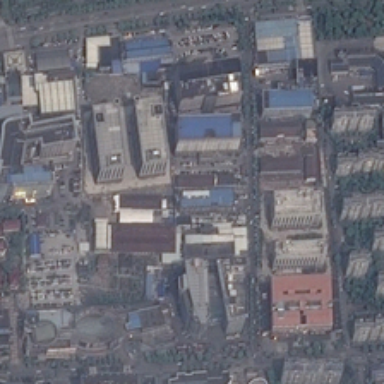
Many buildings with some green trees and a parking lot are in a commercial area .